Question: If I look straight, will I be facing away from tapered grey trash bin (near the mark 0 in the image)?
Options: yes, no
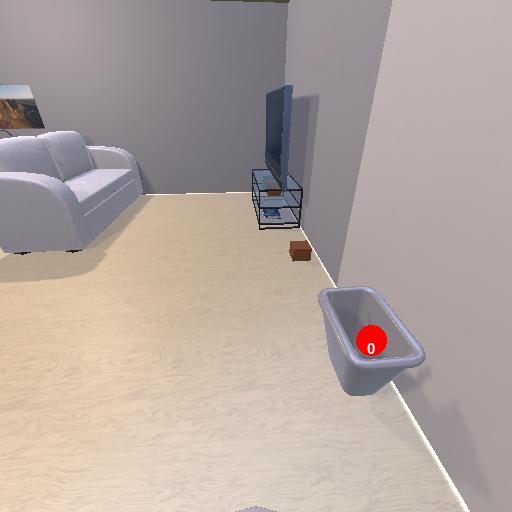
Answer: yes